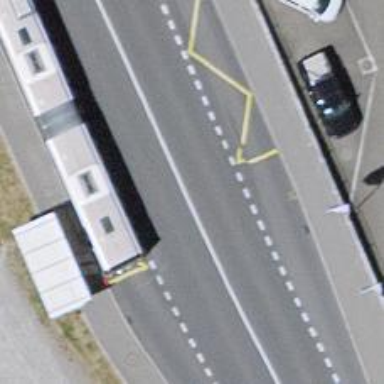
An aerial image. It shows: Bus stop with designated public transport stop position.